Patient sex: F
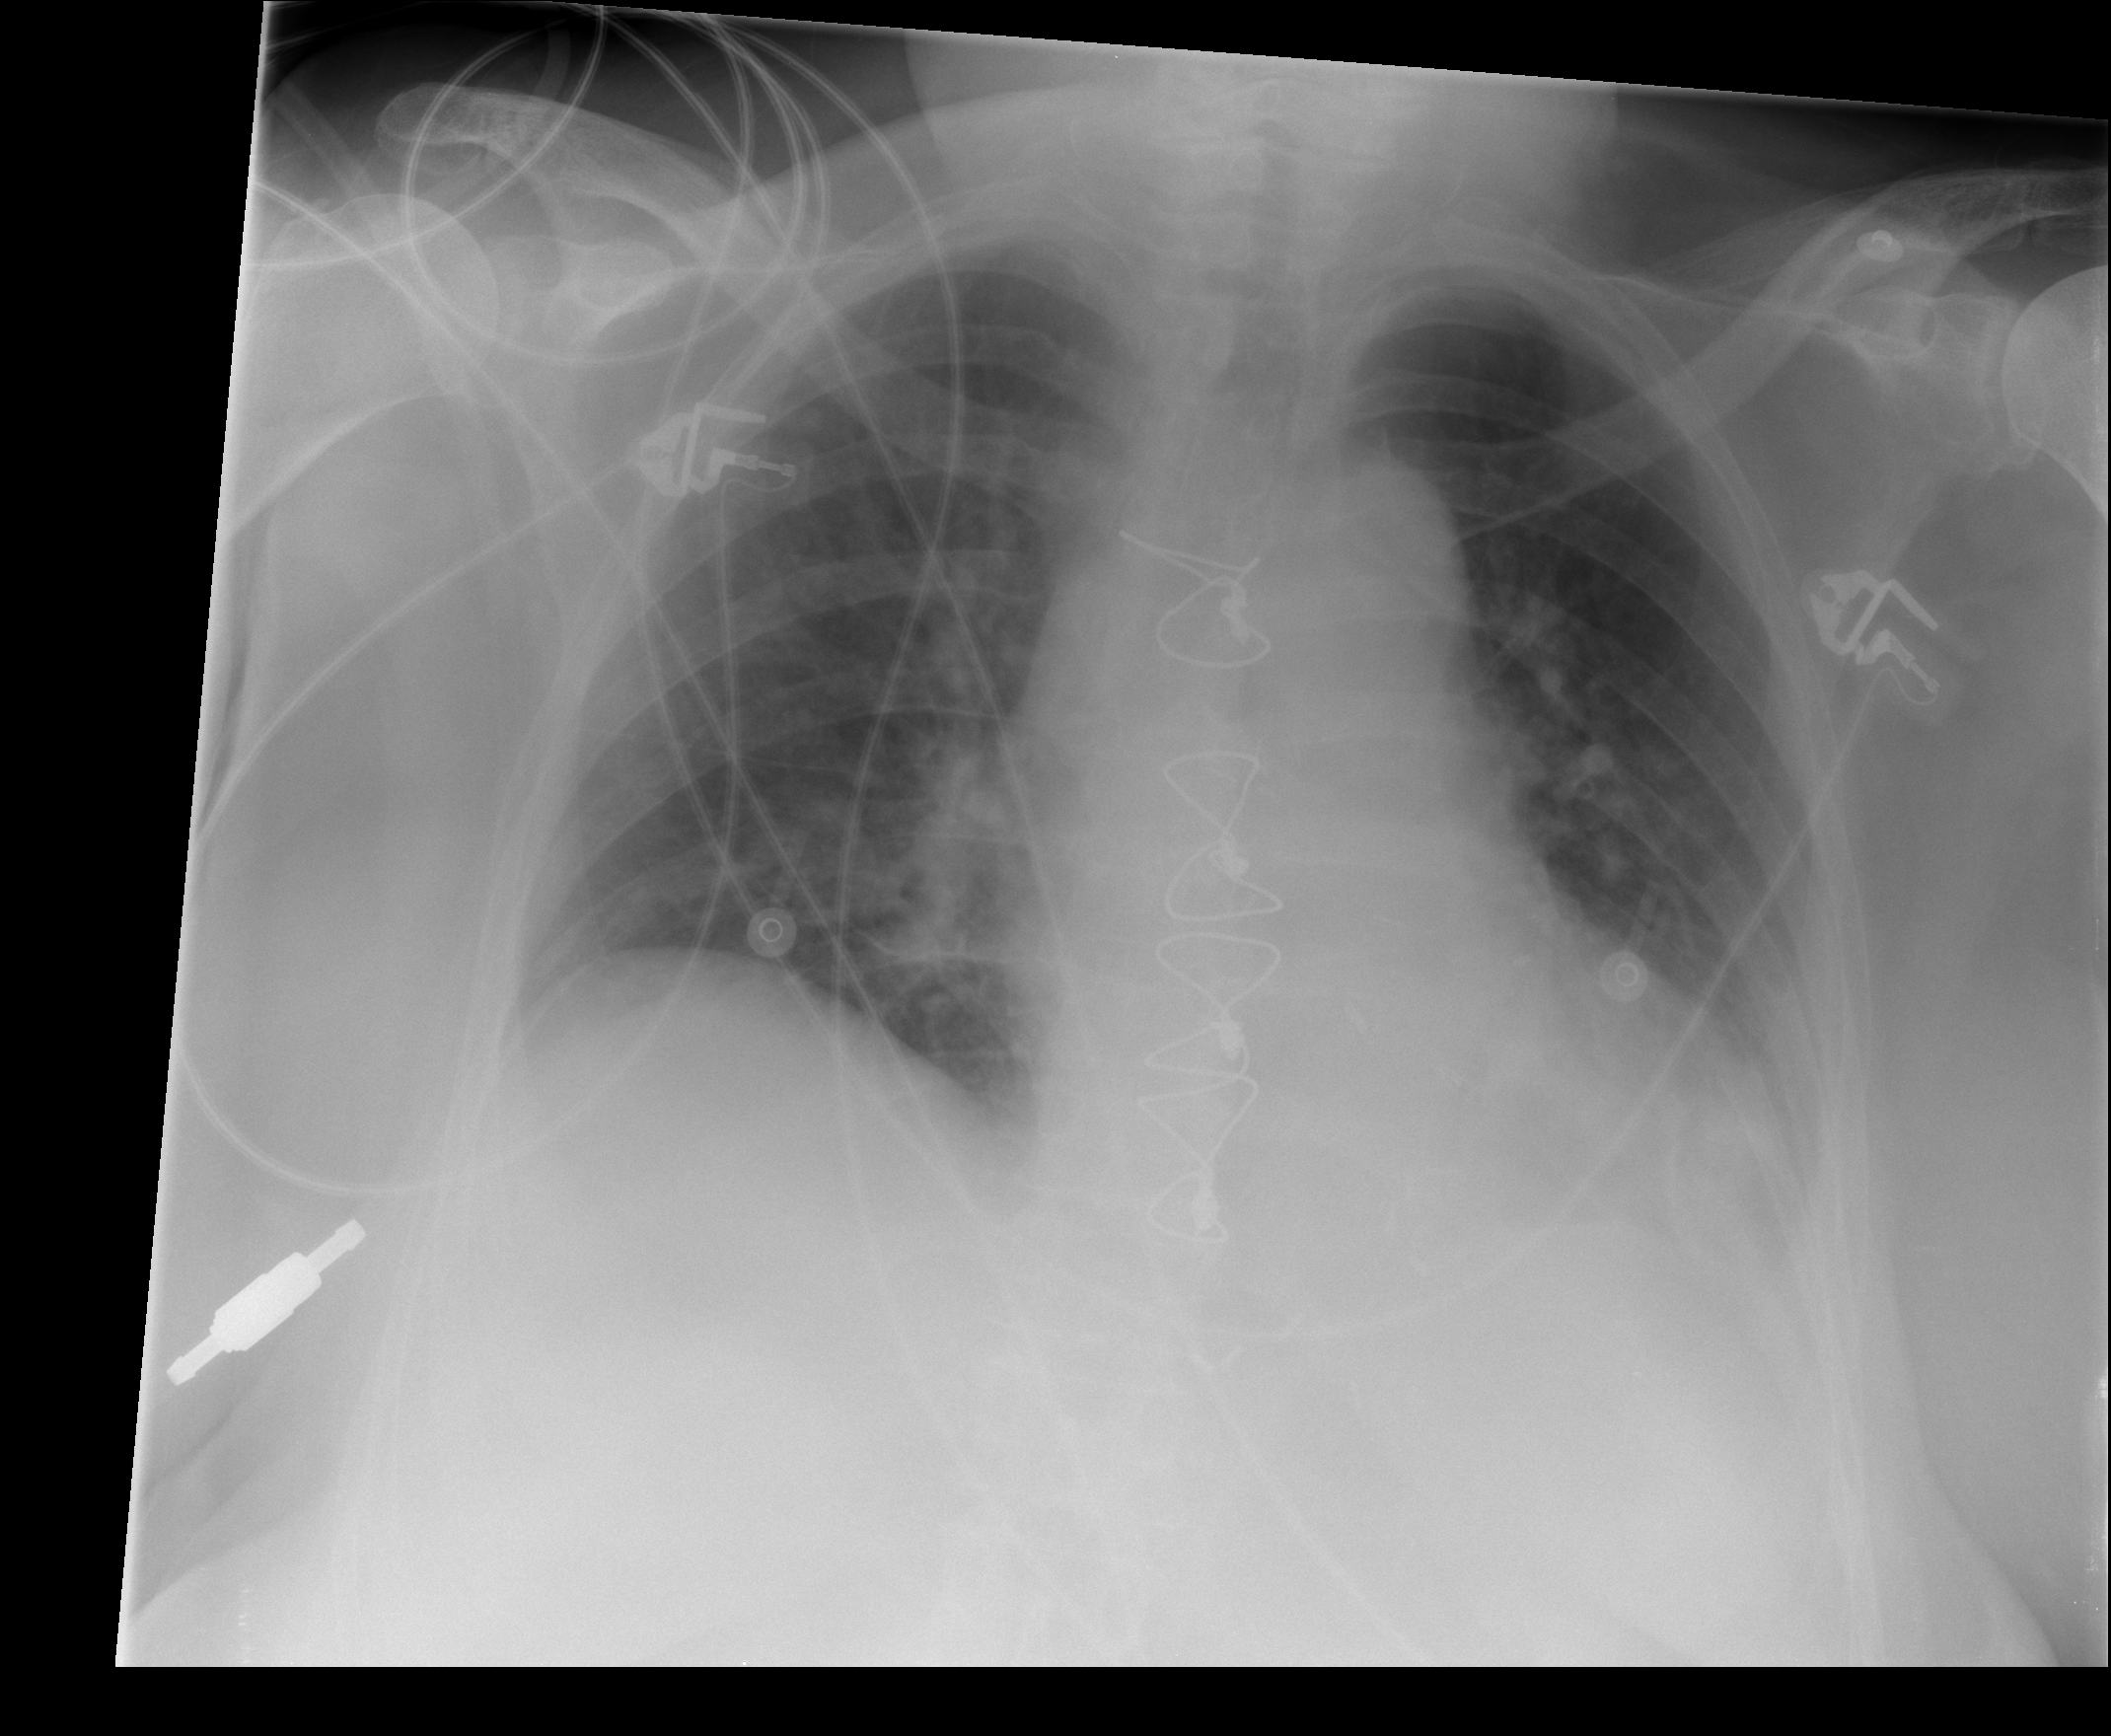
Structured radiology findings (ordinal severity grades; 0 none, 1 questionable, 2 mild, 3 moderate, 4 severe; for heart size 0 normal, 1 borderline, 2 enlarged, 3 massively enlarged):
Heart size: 2
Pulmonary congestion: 3
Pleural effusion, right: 0
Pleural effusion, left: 2
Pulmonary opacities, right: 0
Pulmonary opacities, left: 1
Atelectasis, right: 2
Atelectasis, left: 2